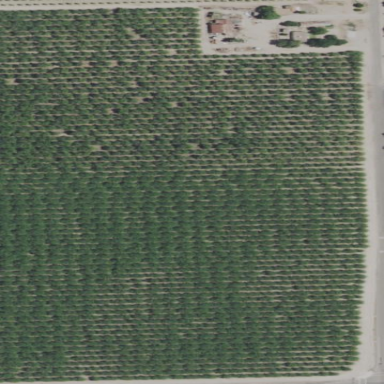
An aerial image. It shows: Orchard filled with almond trees.